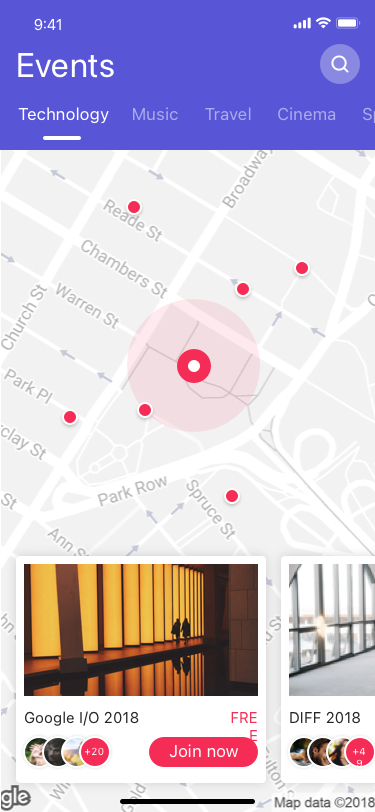
Text in this UI design:
Join now
+20
Google I/O 2018
FREE
+49
DIFF 2018
Technology
Music
Travel
Cinema
Sport
Events